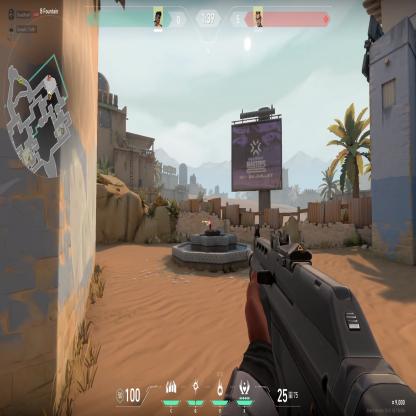
Label: enemy